Question:
Recently I tried to plot a 3 phase AC. Everything works fine until I checked my Peak of sine is not coming at 90, ie sin(90)!=1.
I was not able too find any phase shift errors etc
'''
time = np.linspace(0, 4*np.pi, 200)
plt.plot(time, np.sin(time) , label='sin(x)')
plt.plot(time, np.sin(time - 2*(np.pi)/3) , label='sin(x+pi/3)')
# (- 2pi) becasue +pi was not showing expected output
plt.plot(time, np.sin(time + 2*(np.pi)/3) , label='sin(x+2pi3)')
plt.axhline(y=0, color='k')
plt.axvline(x=np.sin(np.pi/2))
plt.legend(loc = 'lower right')
'''
expected is a correct sine output
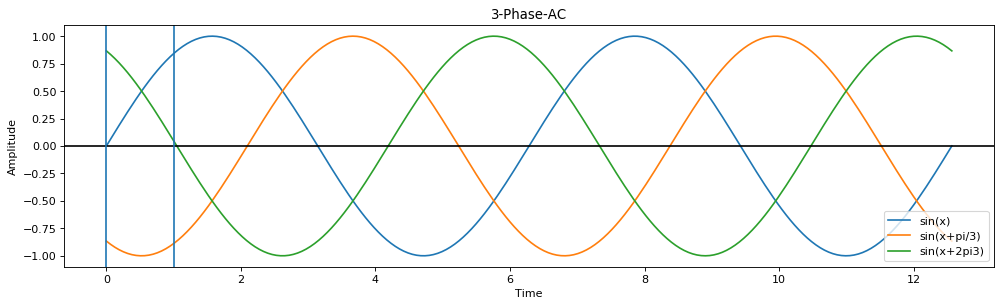
Answer: You are doing a fundamental mistake. You need to just pass the value of 'x=np.pi/2' to 'plt.axvline'. You are passing 'x=np.sin(np.pi/2))' which evaluates to 'x=1', that's why you see a vertical line at 'x=1'
'''
plt.axvline(x=np.pi/2.)
'''
<URL>